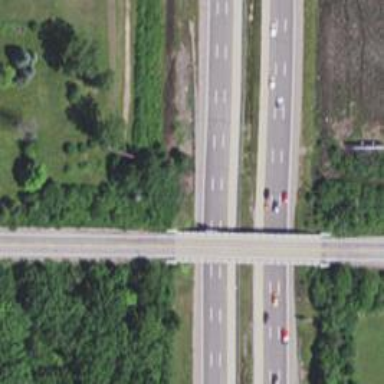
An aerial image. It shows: Asphalt motorway.